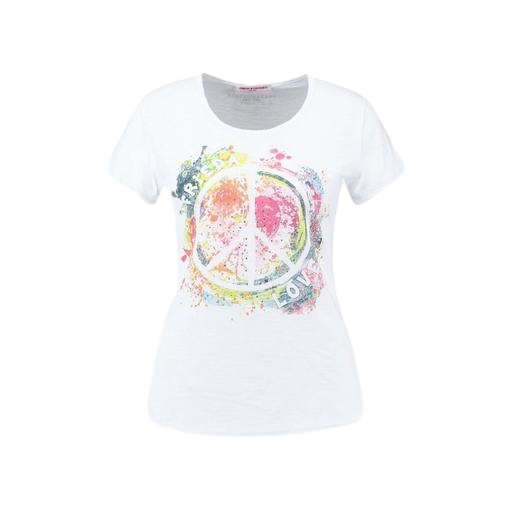
white graphic print t-shirt multicolor, white peace graphic tee, multicolor women’s white large t-shirt, white background